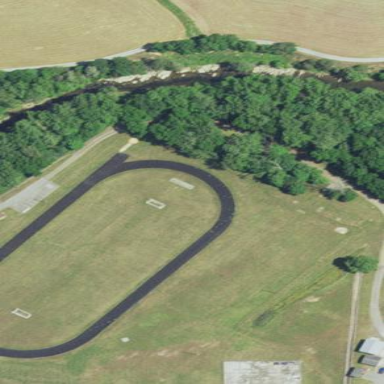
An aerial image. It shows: Track located within leisure land area.